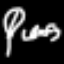
Label: leaf